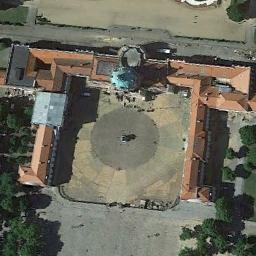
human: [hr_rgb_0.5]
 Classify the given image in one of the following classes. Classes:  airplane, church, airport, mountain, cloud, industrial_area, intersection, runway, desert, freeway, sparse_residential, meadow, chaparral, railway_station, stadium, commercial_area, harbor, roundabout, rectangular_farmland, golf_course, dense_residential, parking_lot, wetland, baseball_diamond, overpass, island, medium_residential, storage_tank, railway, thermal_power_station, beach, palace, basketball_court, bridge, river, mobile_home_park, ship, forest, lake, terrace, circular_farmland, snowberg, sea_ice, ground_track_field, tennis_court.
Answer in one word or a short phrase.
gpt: palace